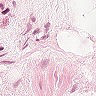
Metastatic tissue present: no